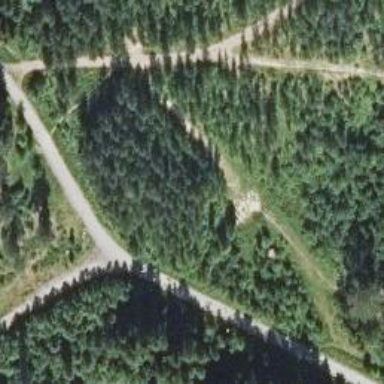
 groomed for both classic and skating styles."